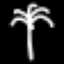
Label: palm tree